Question: Here is how I get my data from SQLite db:
'''
getReadableDatabase().rawQuery("SELECT _id, " + COLUMN_NAME_TITLE + " FROM " + TABLE_NAME + " ORDER BY " + COLUMN_NAME_TITLE + " COLLATE NOCASE ", null));
'''
But I never get my items sorted out, even if I add . Here is what I have:

am I doing something wrong?
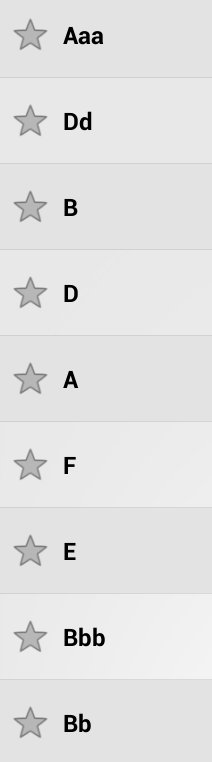
Answer: Try with 'LOWER' function:
'''
"SELECT _id, " + COLUMN_NAME_TITLE + " FROM " + TABLE_NAME + " ORDER BY LOWER(" + COLUMN_NAME_TITLE + ")"
'''